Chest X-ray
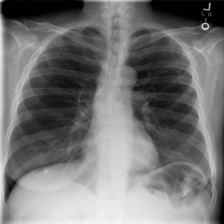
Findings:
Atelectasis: negative
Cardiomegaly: negative
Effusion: negative
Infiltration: negative
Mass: negative
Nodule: negative
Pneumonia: negative
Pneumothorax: negative
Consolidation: negative
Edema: negative
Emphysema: negative
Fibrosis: negative
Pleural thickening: negative
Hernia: negative